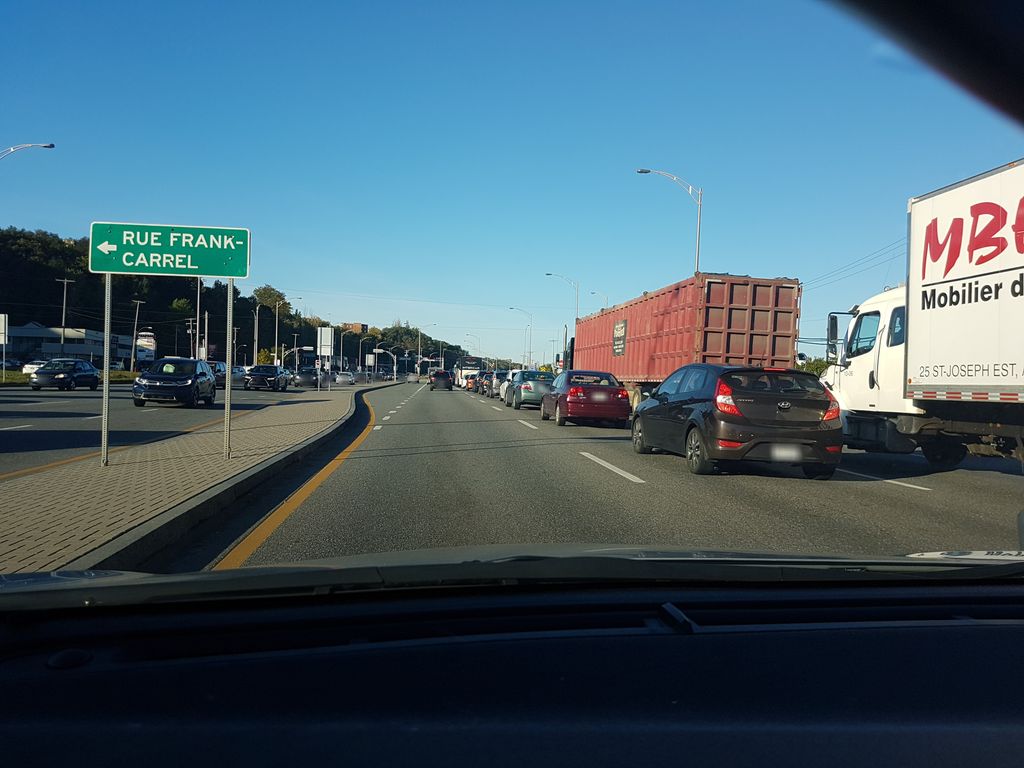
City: quebec_city